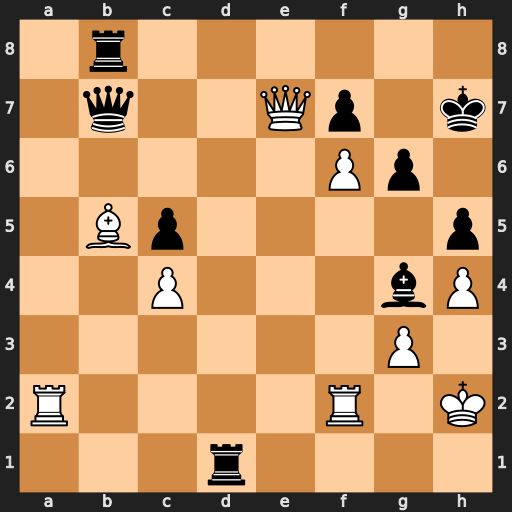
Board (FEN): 1r6/1q2Qp1k/5Pp1/1Bp4p/2P3bP/6P1/R4R1K/3r4
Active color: w
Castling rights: -
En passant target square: -
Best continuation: Bc6 Qxe7 fxe7